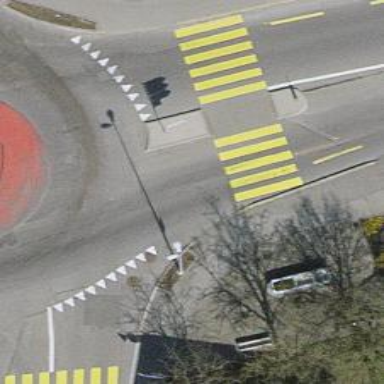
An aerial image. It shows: Uncontrolled crossing with pedestrian island.